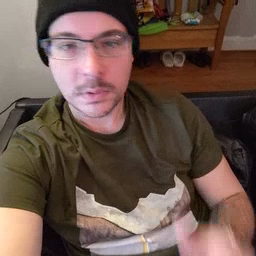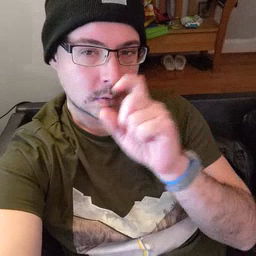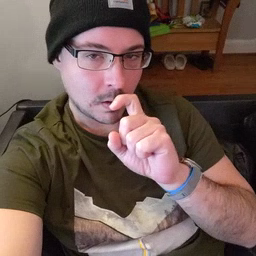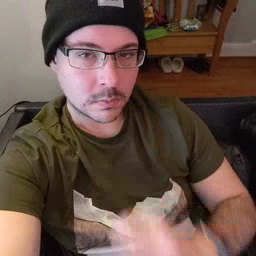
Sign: doll